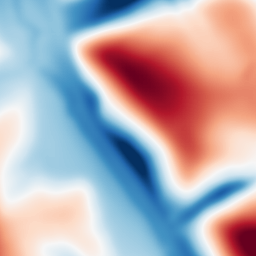
Category: multiscale
Decomposition family: dog
Decomposition parameters: sigma_low: 5
sigma_high: 50
Upsampling method: sinc_hamming
Upsampling parameters: scale: 4
kernel_size: 16
Upsampling scale: 4